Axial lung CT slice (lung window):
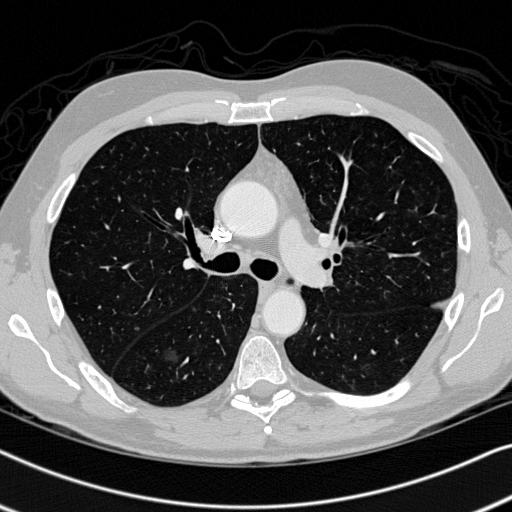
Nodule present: yes
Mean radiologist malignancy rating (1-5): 3